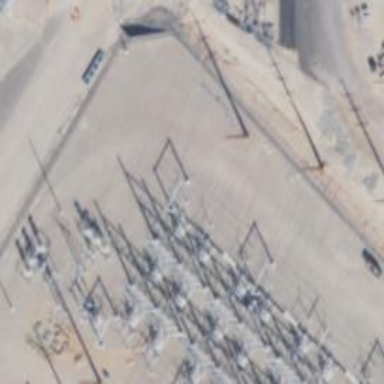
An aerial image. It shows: Switch used for power control.